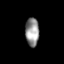
Tissue: skin
Cell type: Others
Senescence score: 0.6741
Nuclear area (px): 381
Mean DAPI intensity: 146.64